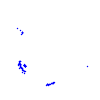
Particle: kaon